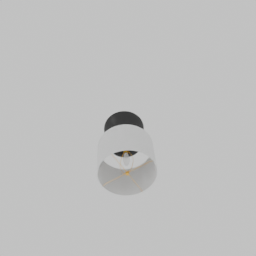
Label: lighting